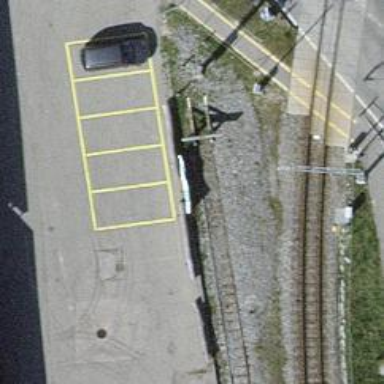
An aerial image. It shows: Railway buffer stop.